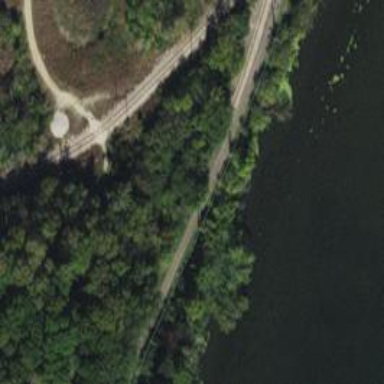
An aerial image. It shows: Abandoned railway.